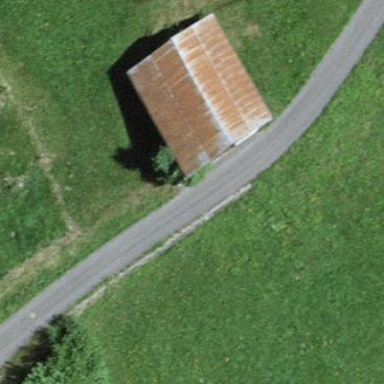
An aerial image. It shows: Barn.